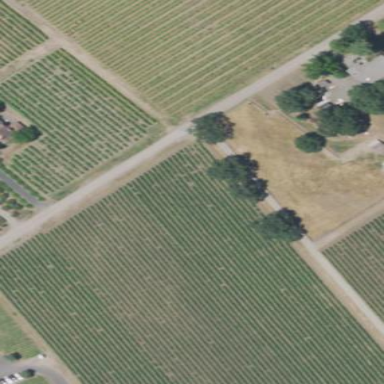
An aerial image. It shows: Vineyard with wine grapes as the main crop.